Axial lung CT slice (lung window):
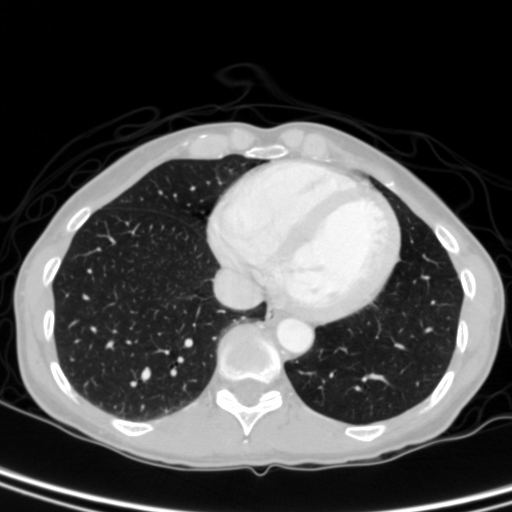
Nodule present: no